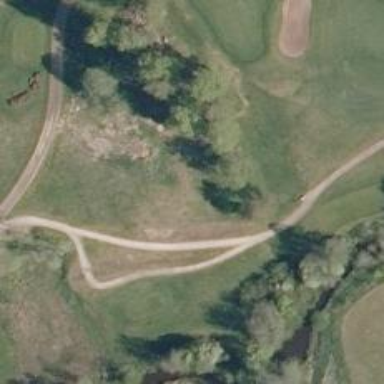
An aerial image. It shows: Path used for both walking and golf.